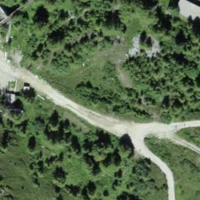
EUNIS habitat code: 26
Species observed at this site:
Campanula barbata